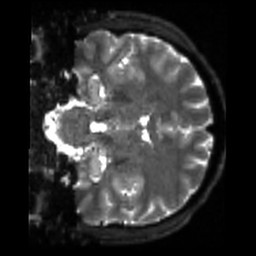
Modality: sbref
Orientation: coronal
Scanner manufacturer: siemens
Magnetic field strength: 3 T
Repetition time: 4 s
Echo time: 0.0594 s